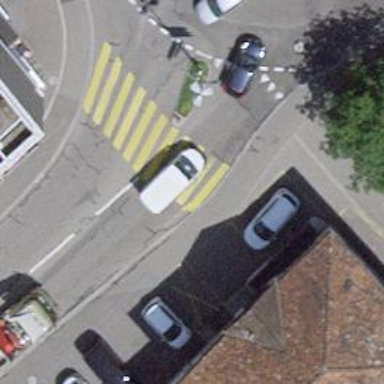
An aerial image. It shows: Marked crossing on the road.